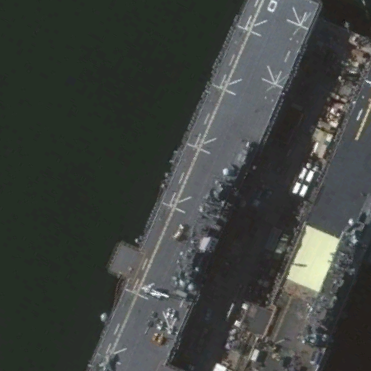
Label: Wasp-class_assault_ship